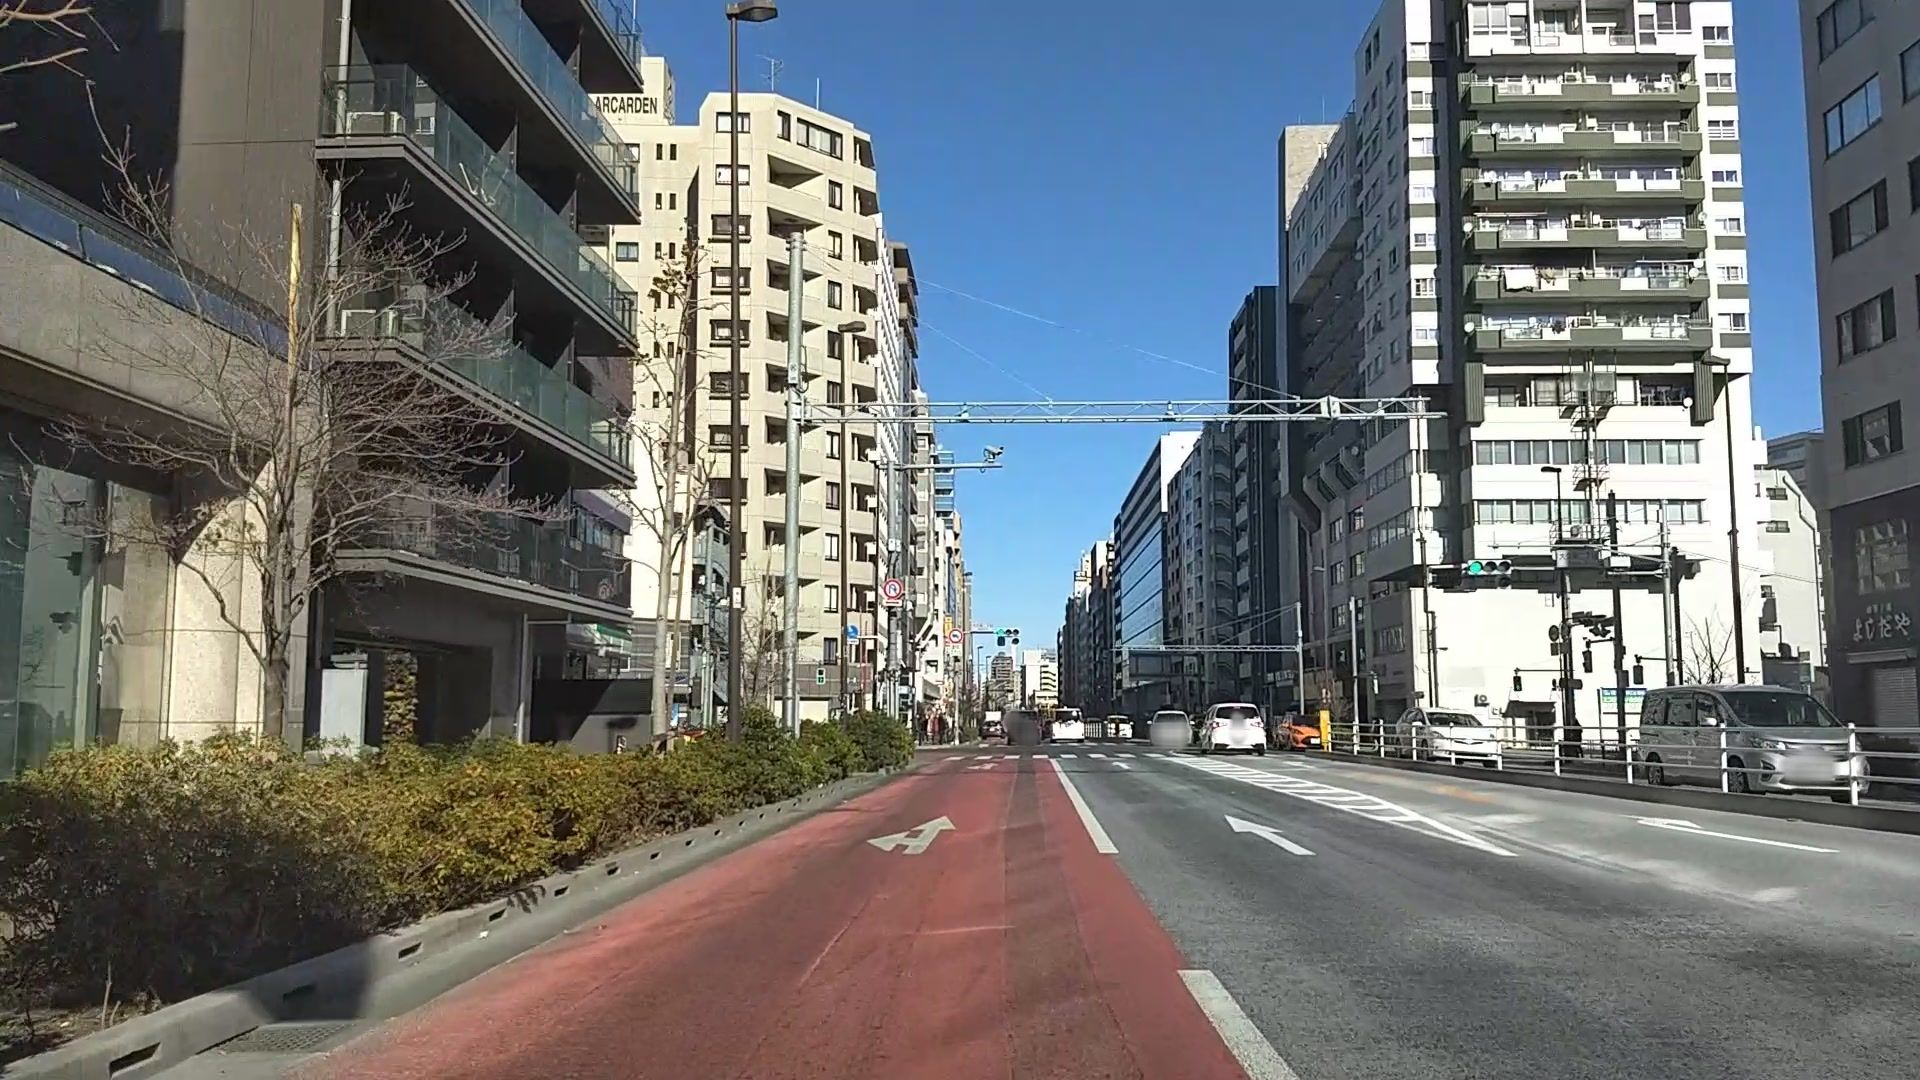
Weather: clear
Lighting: day
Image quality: good
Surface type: driving surface
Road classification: primary
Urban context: urban centre
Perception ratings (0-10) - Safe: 2.58, Lively: 8.27, Beautiful: 8.19, Boring: 3.59, Depressing: 4.02, Wealthy: 5.8